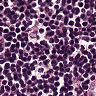
Metastatic tissue present: no